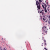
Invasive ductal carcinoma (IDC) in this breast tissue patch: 1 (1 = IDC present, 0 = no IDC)